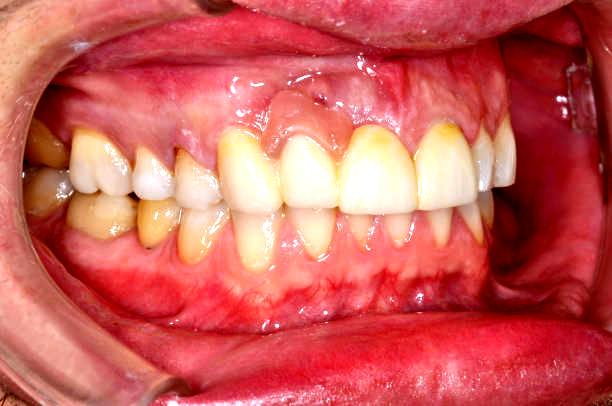
Condition: Gingivitis